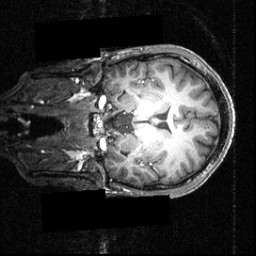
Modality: T1w
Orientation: coronal
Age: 27
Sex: male
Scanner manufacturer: siemens
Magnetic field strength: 3.951 T
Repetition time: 1.5 s
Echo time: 0.00335 s